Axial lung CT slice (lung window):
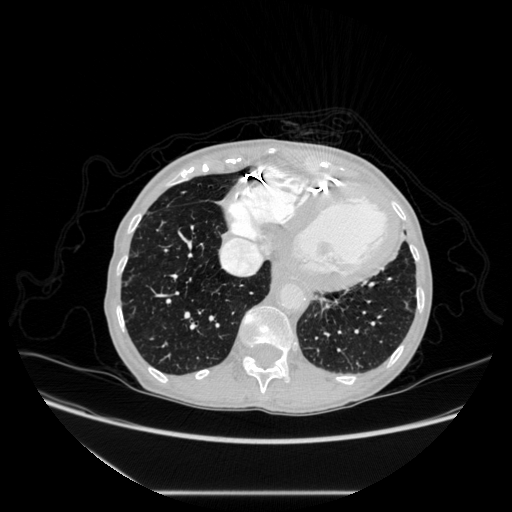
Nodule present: no